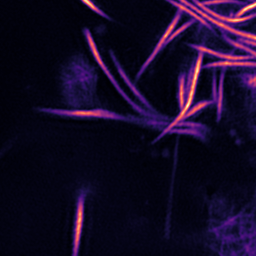
Label: Super-resolution F-actin image